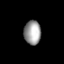
Tissue: lung
Cell type: Endothelial cells
Senescence score: 0.663
Nuclear area (px): 396
Mean DAPI intensity: 157.174